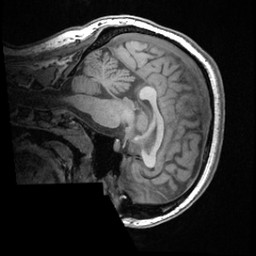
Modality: T1w
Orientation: sagittal
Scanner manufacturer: ge
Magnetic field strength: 3 T
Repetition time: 0.008572 s
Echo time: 0.003384 s